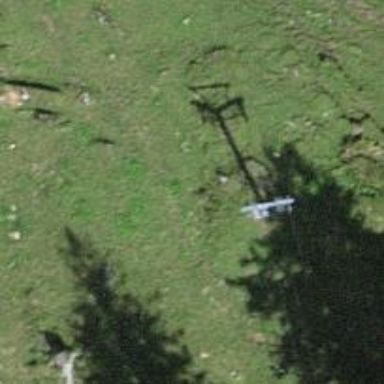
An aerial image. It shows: Pylon used for aerialway.